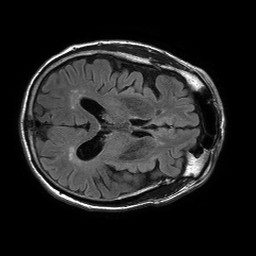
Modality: FLAIR
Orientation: axial
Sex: male
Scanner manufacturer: philips
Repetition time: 11 s
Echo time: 0.125 s